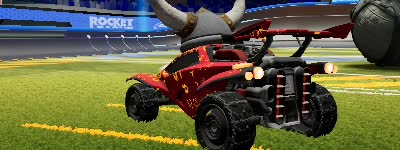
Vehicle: octane